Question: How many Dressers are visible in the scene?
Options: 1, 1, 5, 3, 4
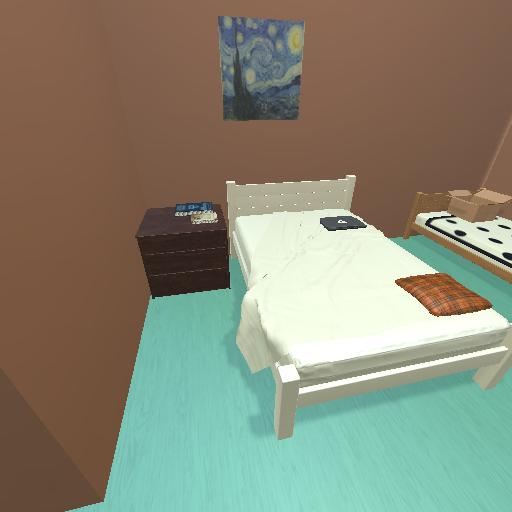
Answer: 1